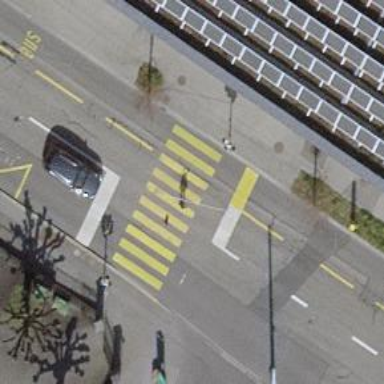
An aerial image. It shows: Road crossing with traffic signals.